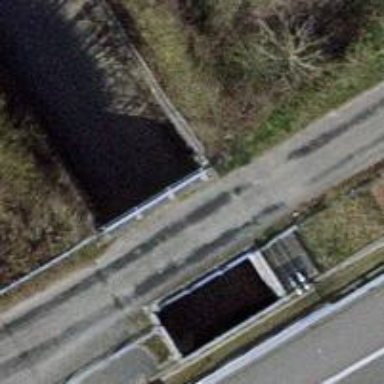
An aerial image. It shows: Track road on bridge with grade 1 track type.